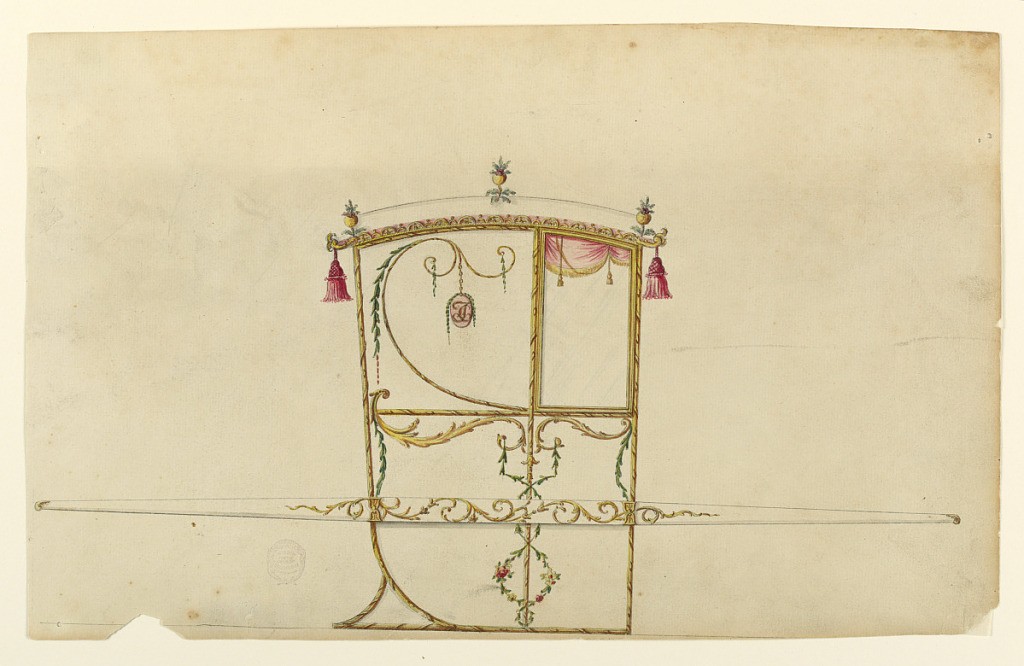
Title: Design for a Sedan Chair
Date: ca. 1775
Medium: Brush and yellow, brown, blue, purple, rose watercolors, pen and Chinese ink, black chalk on paper
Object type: Drawing
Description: Shown in profile, turned toward right, with one bar. Pomegranates stand in the center and at the corners of the roof. Tassels hang at the upper corners. The panel beside the window shows a scroll rising from the lower right corner from which garlands hang and a medallion with the monogram, CF. The lower panels have above leaf scrolls; a spiral of the left one is in the lower left corner of the upper panel. From the ends of the scrolls garlands hang down, those from the inside ones are intertwined around the vertical molding framing the panels. The bar is decorated with rinceaux. The mountings are shown.